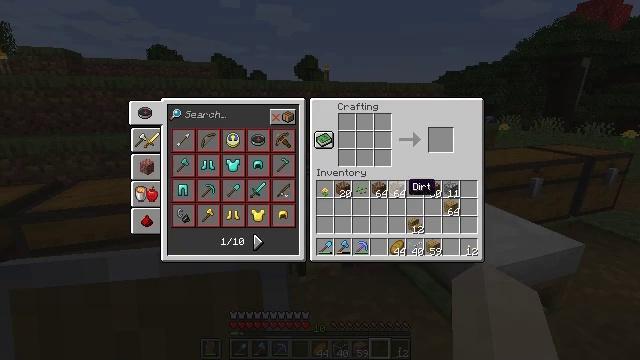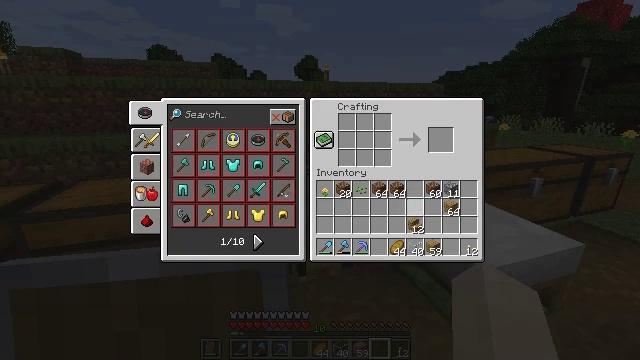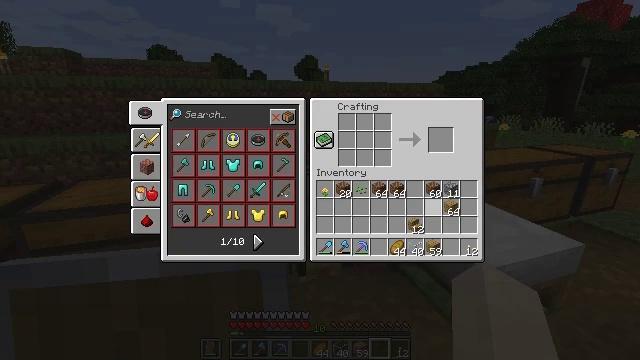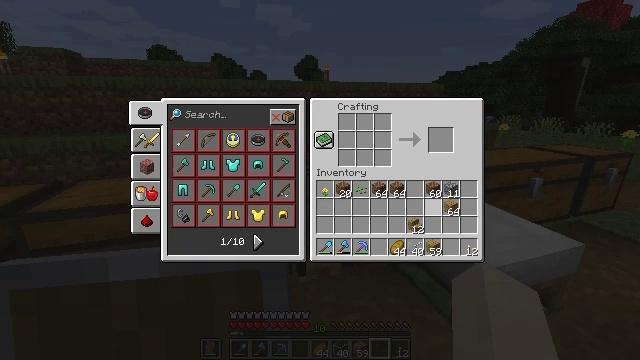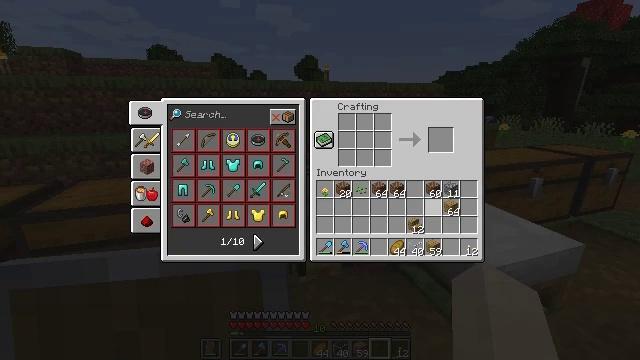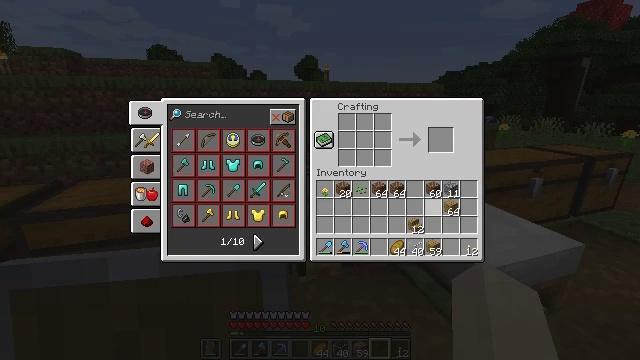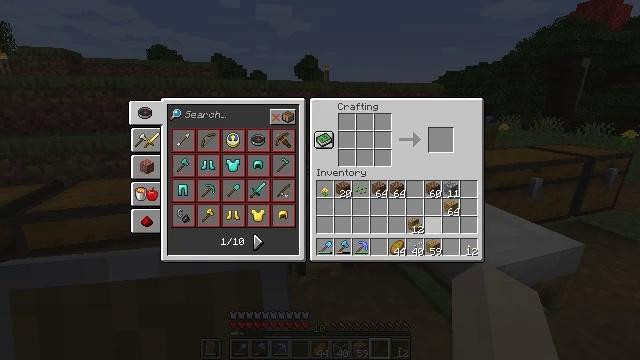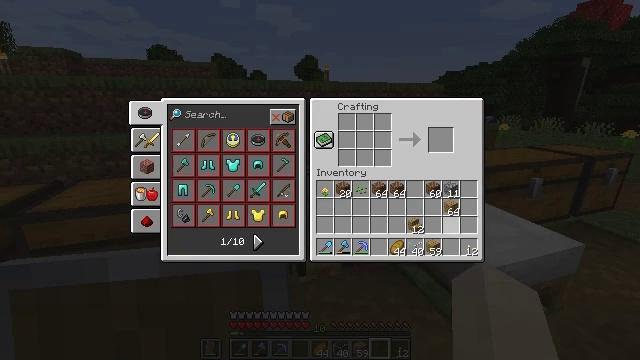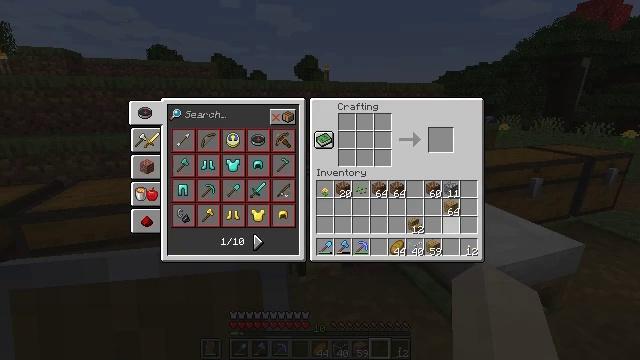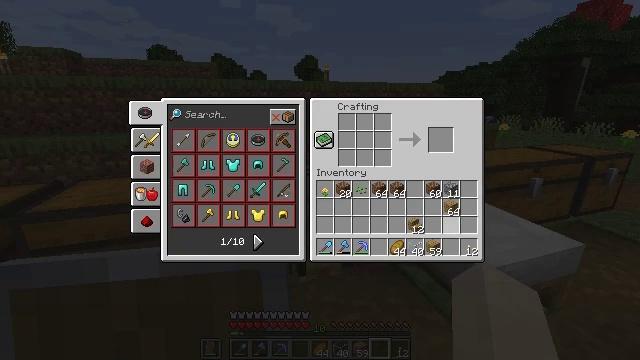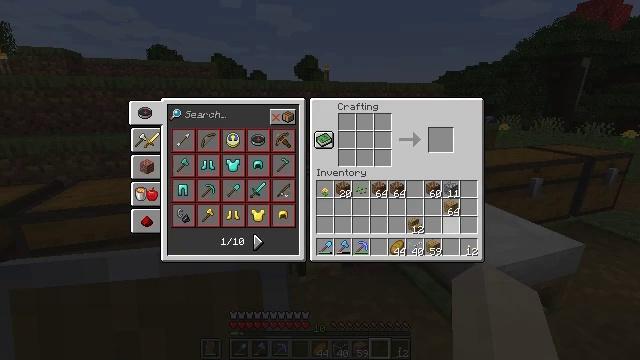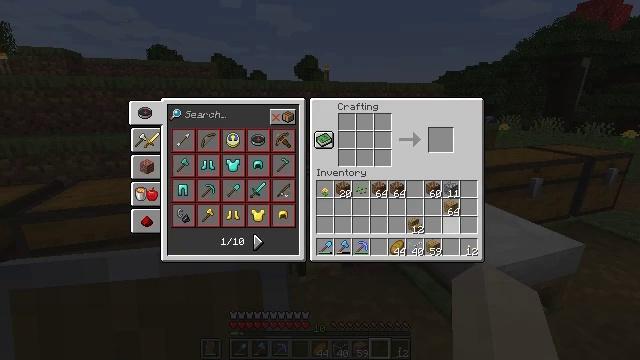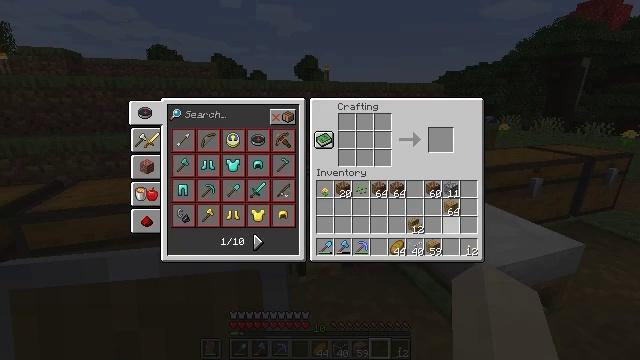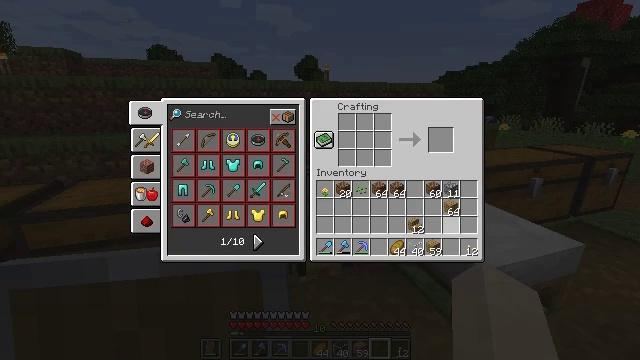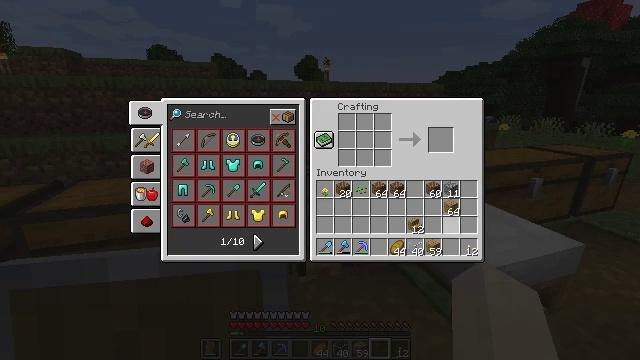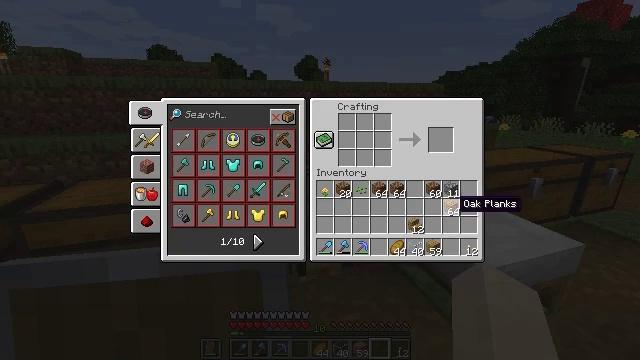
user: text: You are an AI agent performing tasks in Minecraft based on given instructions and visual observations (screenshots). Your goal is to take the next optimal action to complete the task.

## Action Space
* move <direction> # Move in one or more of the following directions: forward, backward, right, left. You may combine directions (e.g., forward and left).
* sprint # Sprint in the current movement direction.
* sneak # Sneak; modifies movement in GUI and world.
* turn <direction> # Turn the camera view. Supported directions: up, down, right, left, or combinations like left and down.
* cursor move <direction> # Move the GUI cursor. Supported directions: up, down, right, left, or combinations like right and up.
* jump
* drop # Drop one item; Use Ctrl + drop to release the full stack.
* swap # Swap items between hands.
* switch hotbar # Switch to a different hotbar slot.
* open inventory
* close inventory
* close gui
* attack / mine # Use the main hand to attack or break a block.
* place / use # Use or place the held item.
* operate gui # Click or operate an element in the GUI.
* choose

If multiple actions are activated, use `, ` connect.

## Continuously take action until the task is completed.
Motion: motion action
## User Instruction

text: Craft a set of oak stairs from planks.
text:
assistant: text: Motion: cursor move right
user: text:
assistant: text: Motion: cursor move right
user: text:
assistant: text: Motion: no_op
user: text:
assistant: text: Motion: no_op
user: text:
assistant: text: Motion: no_op
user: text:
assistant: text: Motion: cursor move down
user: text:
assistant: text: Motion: cursor move down
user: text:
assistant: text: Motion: no_op
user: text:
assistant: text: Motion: no_op
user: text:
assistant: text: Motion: no_op
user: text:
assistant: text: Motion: no_op
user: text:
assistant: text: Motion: no_op
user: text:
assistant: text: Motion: no_op
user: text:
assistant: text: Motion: cursor move up
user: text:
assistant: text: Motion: no_op
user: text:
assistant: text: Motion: no_op
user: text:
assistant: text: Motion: no_op
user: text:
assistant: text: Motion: no_op
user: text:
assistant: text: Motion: cursor move down
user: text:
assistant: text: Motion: cursor move down
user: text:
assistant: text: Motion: cursor move down
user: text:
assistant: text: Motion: no_op
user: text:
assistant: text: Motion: no_op
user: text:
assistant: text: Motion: no_op
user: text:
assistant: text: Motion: no_op
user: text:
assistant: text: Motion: operate gui
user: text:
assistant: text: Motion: operate gui
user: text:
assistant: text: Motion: operate gui
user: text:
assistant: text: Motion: cursor move left and up
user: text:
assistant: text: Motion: cursor move left and up